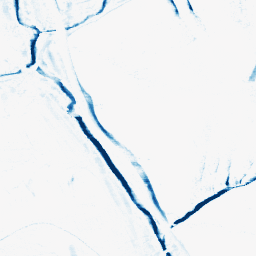
Category: morphological
Decomposition family: morphological_rect
Decomposition parameters: operation: closing
width: 10
height: 3
Upsampling method: sinc_blackman
Upsampling parameters: scale: 2
kernel_size: 16
Upsampling scale: 2